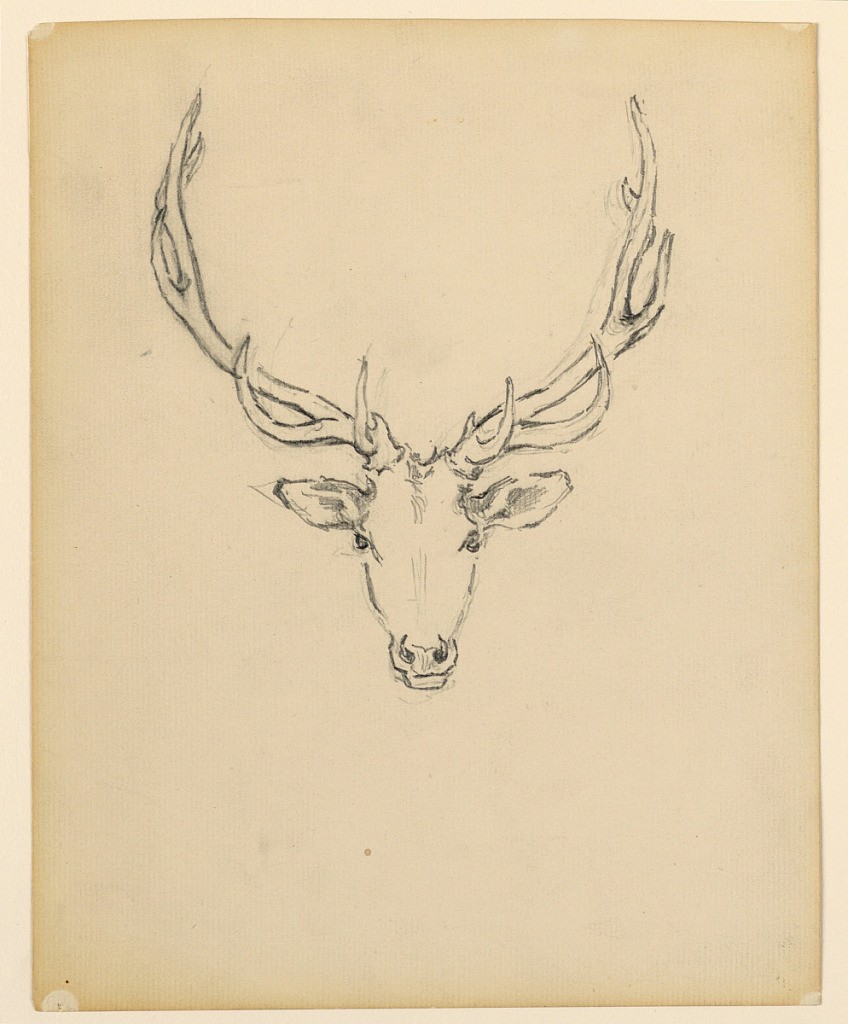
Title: Study of stag head
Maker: Kenyon Cox, American, 1856–1919
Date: ca. 1900
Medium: Graphite on paper
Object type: Drawing
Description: Sketch of a stag head.